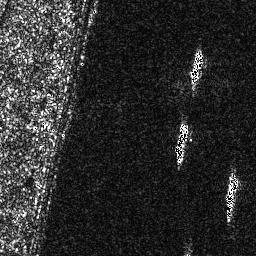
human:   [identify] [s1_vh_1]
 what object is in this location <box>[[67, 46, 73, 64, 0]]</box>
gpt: <ref>1 medium ship at the right</ref>

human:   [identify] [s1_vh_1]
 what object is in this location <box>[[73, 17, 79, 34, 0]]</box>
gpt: <ref>1 medium ship at the top right</ref>